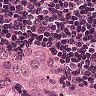
Metastatic tissue present: yes